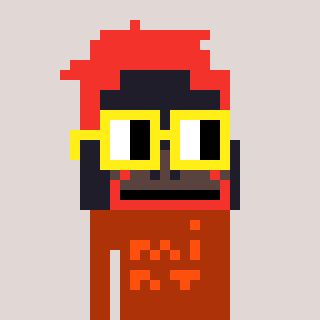
a pixel art character with square yellow glasses, a orangutan-shaped head and a hotbrown-colored body on a warm background